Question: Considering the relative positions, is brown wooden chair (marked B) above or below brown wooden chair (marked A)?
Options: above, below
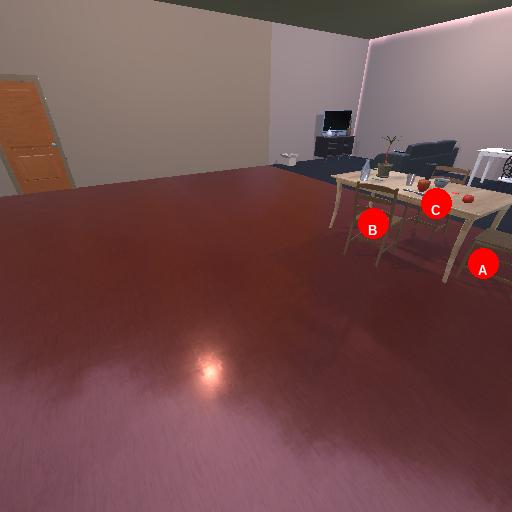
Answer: above